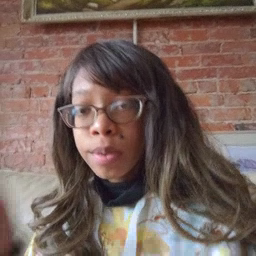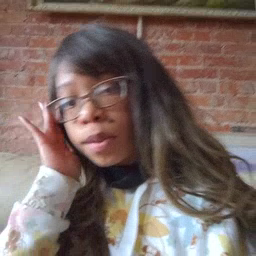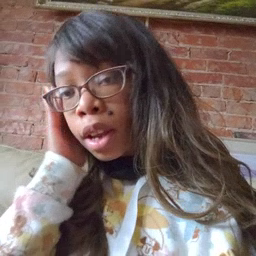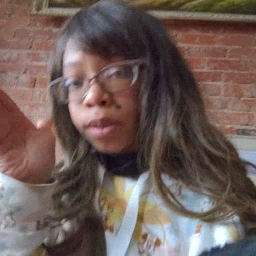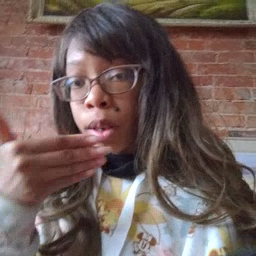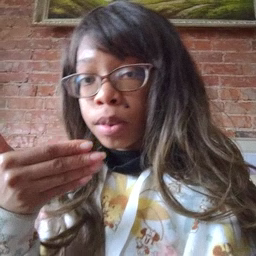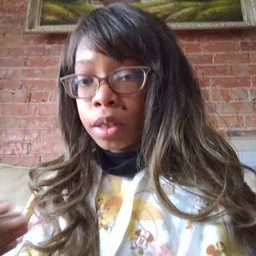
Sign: bedroom